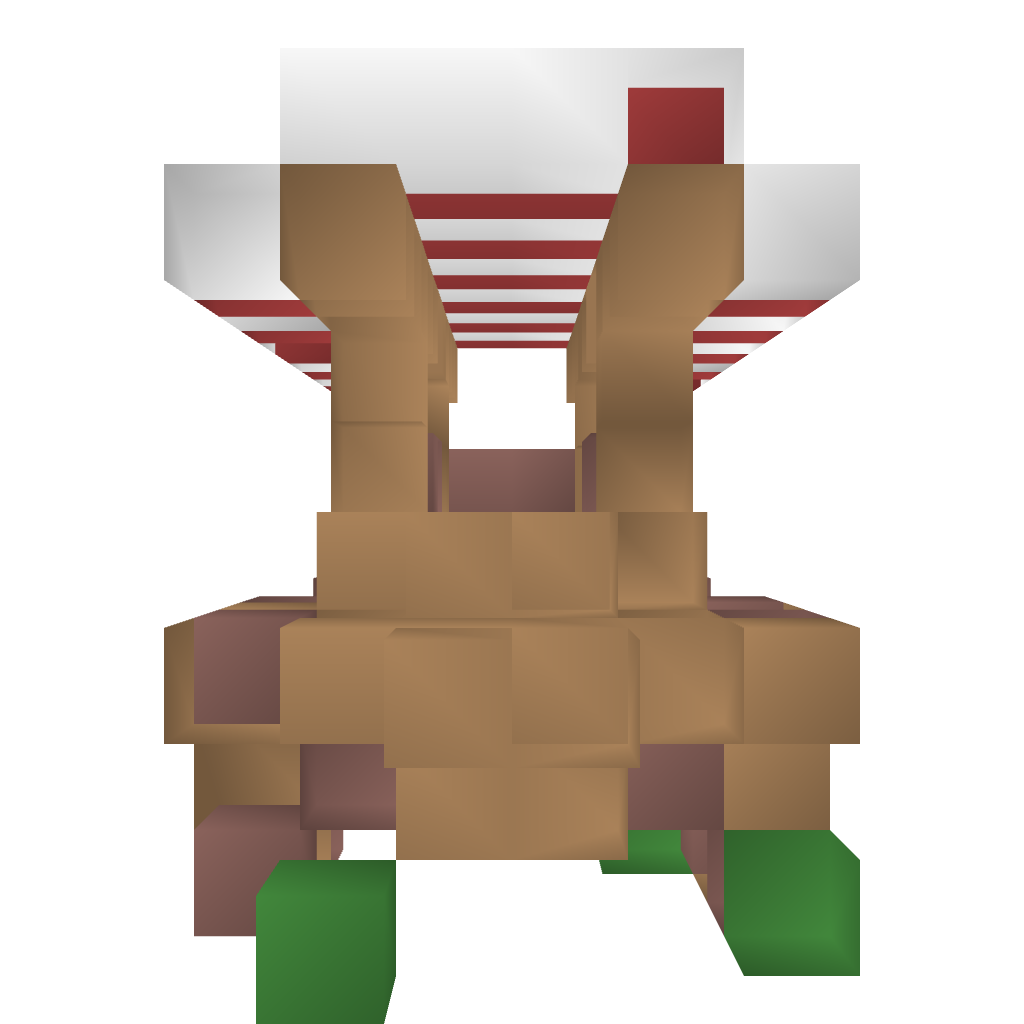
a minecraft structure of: carriage high quality